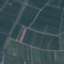
Label: PermanentCrop